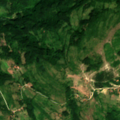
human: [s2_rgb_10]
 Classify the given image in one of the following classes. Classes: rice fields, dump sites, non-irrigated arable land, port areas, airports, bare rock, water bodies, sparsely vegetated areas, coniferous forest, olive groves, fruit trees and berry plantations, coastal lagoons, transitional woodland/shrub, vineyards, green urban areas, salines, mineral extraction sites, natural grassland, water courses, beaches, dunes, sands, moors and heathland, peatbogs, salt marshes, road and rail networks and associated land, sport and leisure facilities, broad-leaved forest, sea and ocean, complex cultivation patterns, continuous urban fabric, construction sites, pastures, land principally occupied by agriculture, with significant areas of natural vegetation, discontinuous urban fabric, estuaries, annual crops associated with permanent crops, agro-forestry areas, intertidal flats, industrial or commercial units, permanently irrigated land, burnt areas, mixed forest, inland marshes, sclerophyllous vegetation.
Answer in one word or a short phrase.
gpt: complex cultivation patterns, land principally occupied by agriculture, with significant areas of natural vegetation, broad-leaved forest, natural grassland, transitional woodland/shrub